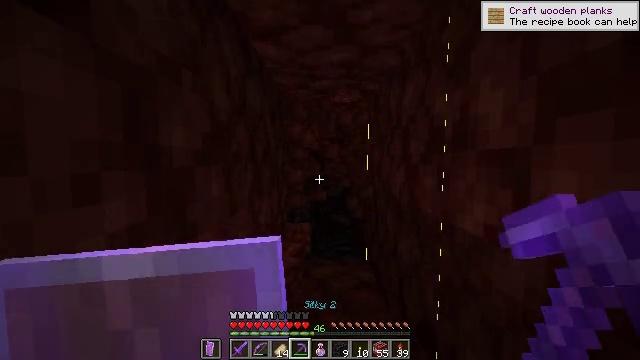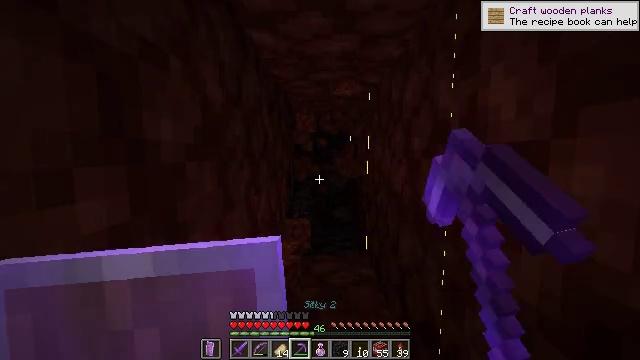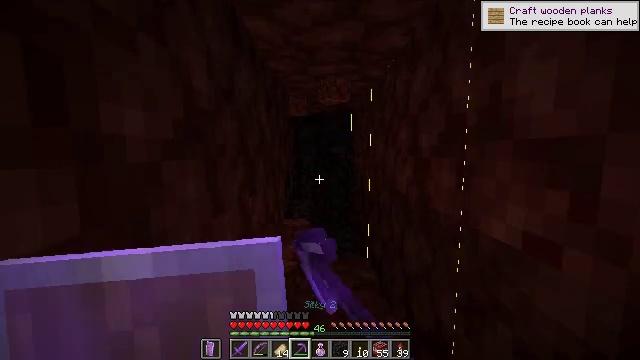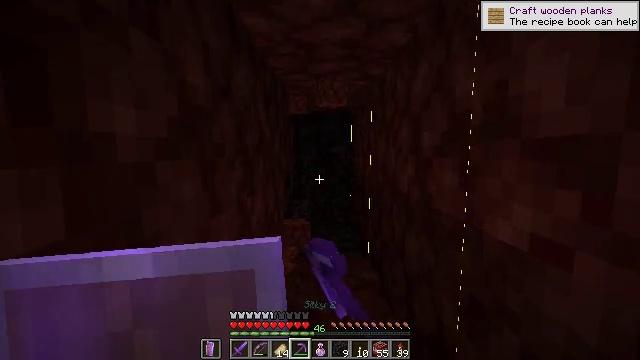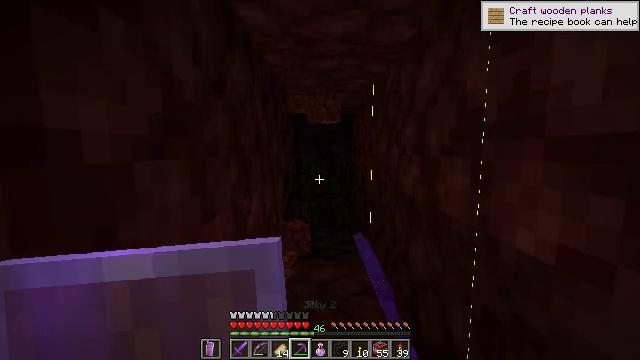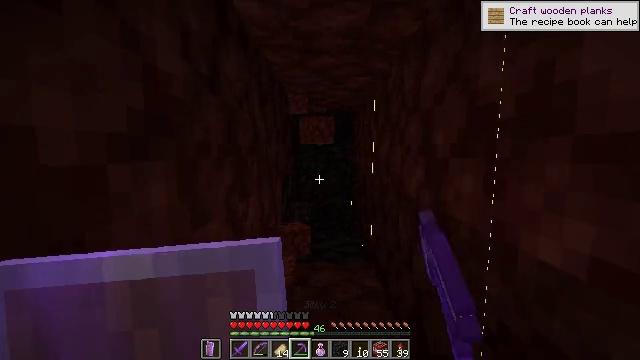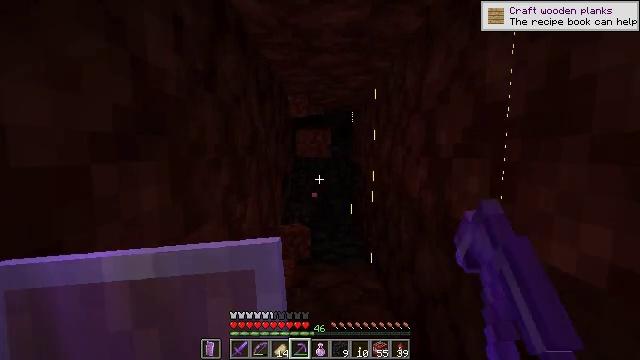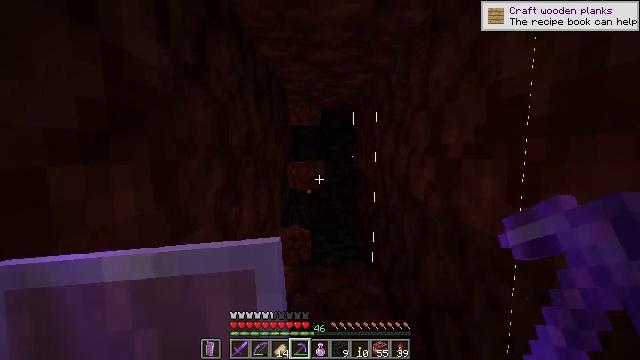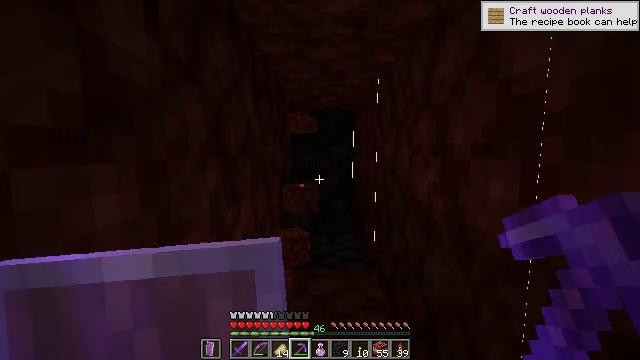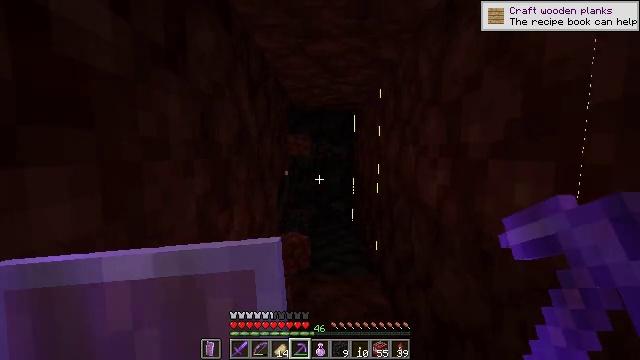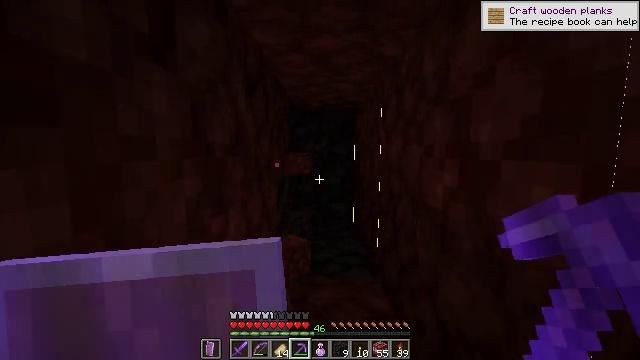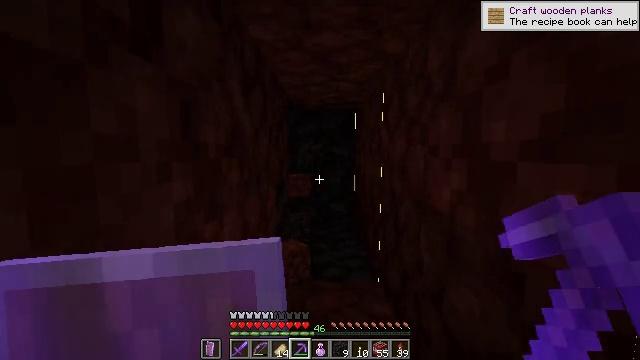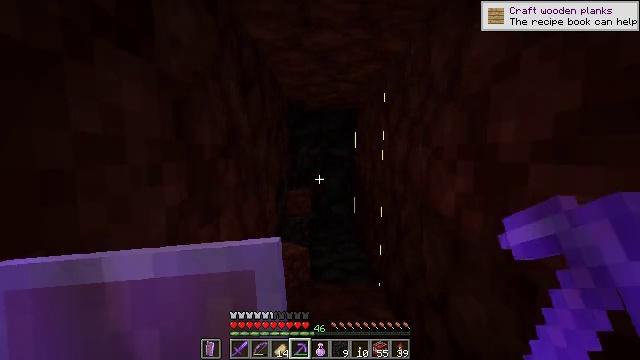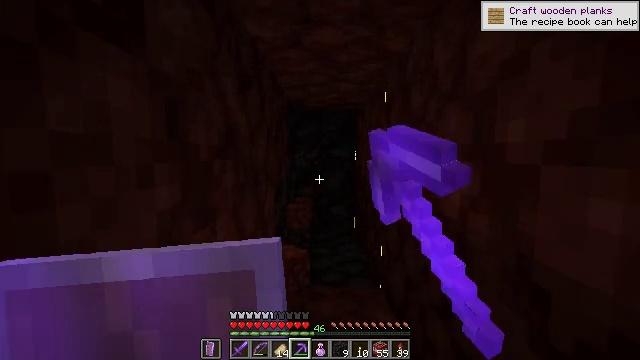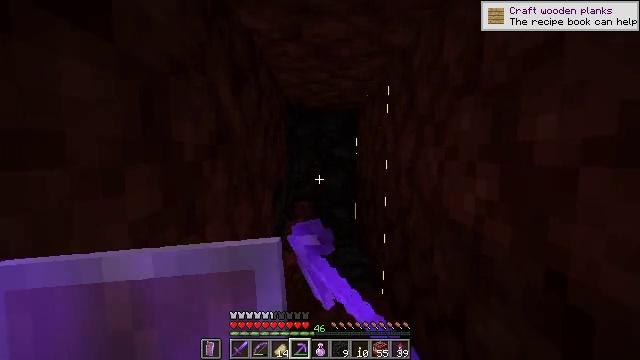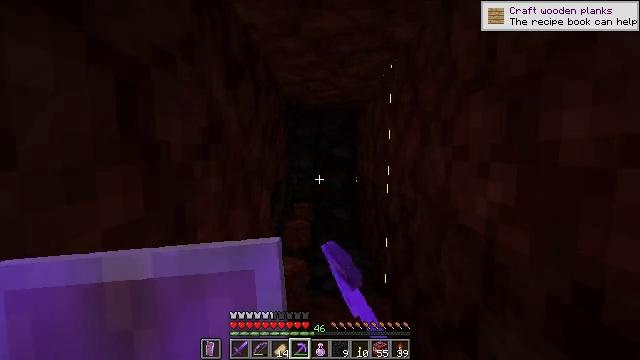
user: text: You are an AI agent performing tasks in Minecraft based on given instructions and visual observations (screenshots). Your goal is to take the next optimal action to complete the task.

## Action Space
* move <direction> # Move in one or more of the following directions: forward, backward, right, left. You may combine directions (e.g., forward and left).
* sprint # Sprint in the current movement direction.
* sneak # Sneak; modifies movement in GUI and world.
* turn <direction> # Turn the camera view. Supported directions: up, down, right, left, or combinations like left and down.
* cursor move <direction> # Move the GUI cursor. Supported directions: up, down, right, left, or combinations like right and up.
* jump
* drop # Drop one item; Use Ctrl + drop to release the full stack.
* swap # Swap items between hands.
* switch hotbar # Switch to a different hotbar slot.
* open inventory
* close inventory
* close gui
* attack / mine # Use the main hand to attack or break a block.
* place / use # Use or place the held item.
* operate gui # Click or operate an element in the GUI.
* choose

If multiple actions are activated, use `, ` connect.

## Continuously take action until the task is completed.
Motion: motion action
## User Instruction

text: Collect blackstone for building.
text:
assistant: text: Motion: move forward, sneak, turn down, attack / mine
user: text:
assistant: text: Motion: move forward, sneak, attack / mine
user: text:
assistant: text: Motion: move forward, sneak, attack / mine
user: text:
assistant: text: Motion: move forward, sneak, attack / mine
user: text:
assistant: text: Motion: move forward, sneak, attack / mine
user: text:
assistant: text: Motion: move forward, sneak, attack / mine
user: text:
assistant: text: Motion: move forward, sneak, attack / mine
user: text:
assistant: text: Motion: move forward, sneak, attack / mine
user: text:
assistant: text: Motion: move forward, sneak, attack / mine
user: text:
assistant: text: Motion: move forward, sneak, attack / mine
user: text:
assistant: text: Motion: move forward, sneak, attack / mine
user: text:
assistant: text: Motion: move forward, sneak, attack / mine
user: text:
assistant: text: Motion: move forward, sneak, attack / mine
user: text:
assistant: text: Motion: move forward, sneak, attack / mine
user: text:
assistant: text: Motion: move forward, sneak, attack / mine
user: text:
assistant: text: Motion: move forward, sneak, attack / mine
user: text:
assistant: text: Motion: move forward, sneak, attack / mine
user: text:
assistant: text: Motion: move forward, sneak, attack / mine
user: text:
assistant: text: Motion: move forward, sneak, attack / mine
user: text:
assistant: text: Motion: move forward, sneak, attack / mine
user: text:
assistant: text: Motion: move forward, sneak, attack / mine
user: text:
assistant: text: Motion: move forward, sneak, attack / mine
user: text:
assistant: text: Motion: move forward, sneak, attack / mine
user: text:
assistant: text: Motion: move forward, sneak, attack / mine
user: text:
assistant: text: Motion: move forward, sneak, turn up, attack / mine
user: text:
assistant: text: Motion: move forward, sneak, turn up, attack / mine
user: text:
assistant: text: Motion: move forward, sneak, turn up, attack / mine
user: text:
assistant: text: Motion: move forward, sneak, attack / mine
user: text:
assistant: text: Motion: move forward, sneak, attack / mine
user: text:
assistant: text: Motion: move forward, sneak, attack / mine